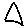
Label: triangle